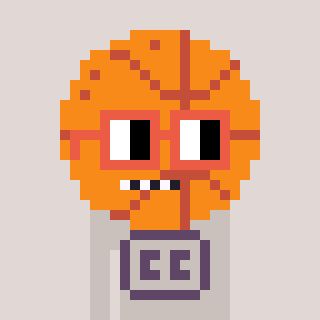
a pixel art character with square orange glasses, a basketball-shaped head and a foggrey-colored body on a warm background